Interaction volume radius: 5 \u00c5
Interaction volume height: 15 \u00c5
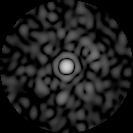
Disorder parameter: 0.7869